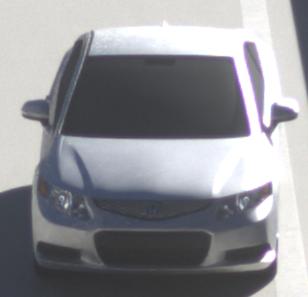
Make: Honda
Model: Civic Limousine 1.8
Detailed model: Civic (IX) Limousine
Model produced from: 2014/05
Model produced until: 2017/06
Doors: 4
Color: white
Road condition: dry road
Daytime: morning or afternoon
Contrast: high contrast